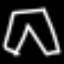
Label: pants